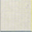
Piece: xx